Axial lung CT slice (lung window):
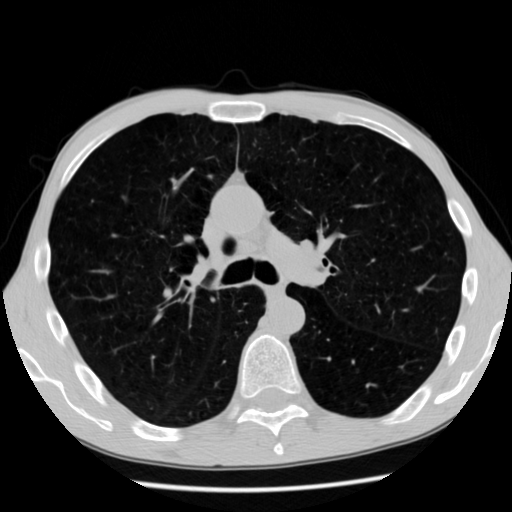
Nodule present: no